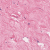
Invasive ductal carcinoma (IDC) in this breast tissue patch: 0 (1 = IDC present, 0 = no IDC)